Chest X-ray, AP view. Patient: 45 years old, sex M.
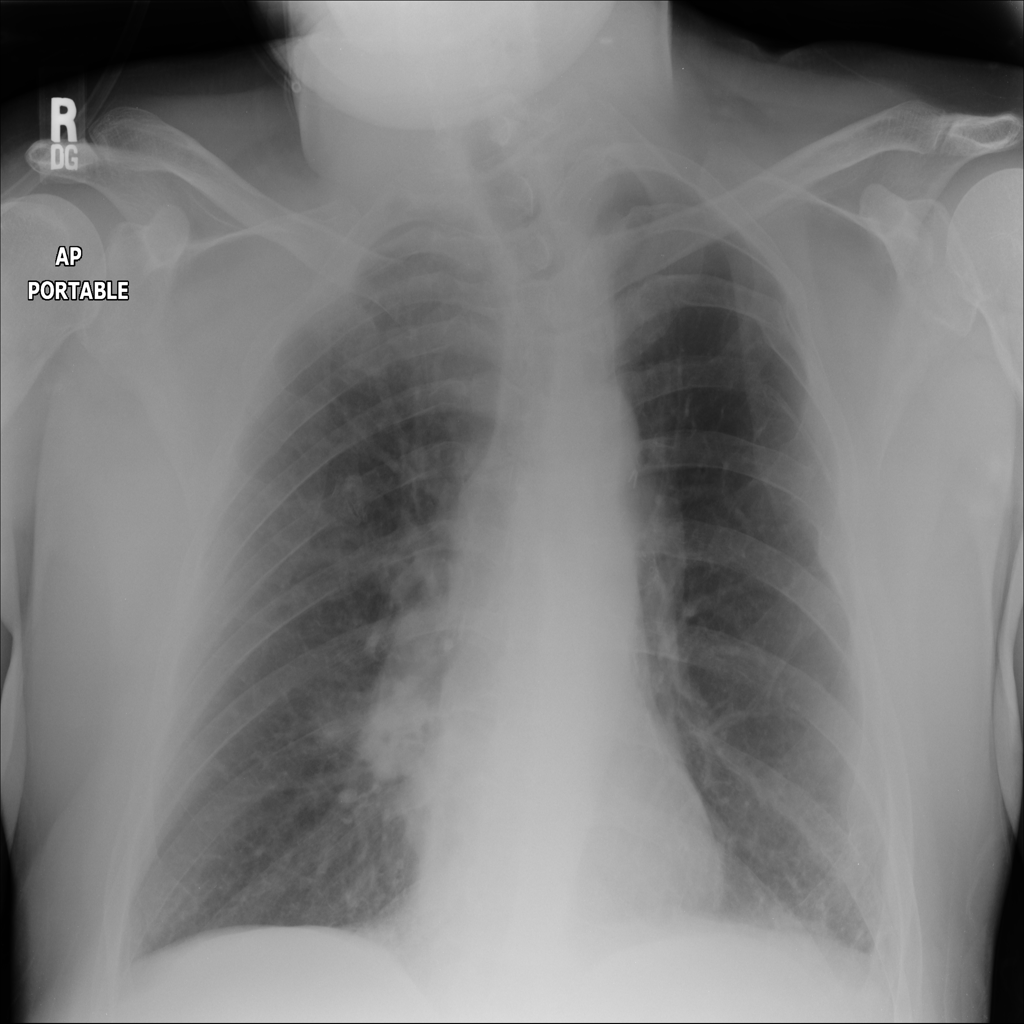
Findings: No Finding